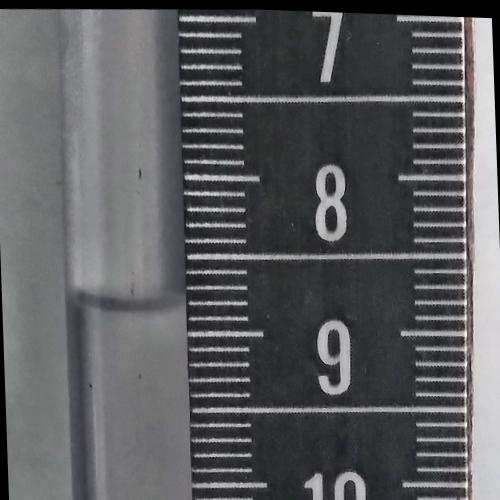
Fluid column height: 8.8 cm